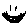
Label: smiley face